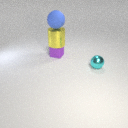
large blue rubber sphere above small purple metal cube